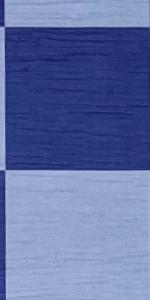
Label: Empty